Question: I recently bought a script from code canyon that seems to be working fine on live server, but not on WAMP (Apache Version :2.2.22 ), the requirement of the script is that mod-rewrite should be on and it seems to be on

In www folder of wamp my code resides inside folder called 'jobs' and this is how i am accessing it 'http://localhost/jobs' But each time it redirects me to 'http://localhost/jobs/US/' and all i see is WAMP Server Configuration Screen.
On live server this is what '.htaccess' looks like
'''
<IfModule mod_rewrite.c>
RewriteEngine On
RewriteBase /
RewriteCond %{HTTP_HOST} ^careers.clickteck.com
RewriteRule ^(.*)$ http://www.careers.clickteck.com/$1 [R=permanent,L]
RewriteRule ^index\.php$ - [L]
RewriteCond %{REQUEST_FILENAME} !-f
RewriteCond %{REQUEST_FILENAME} !-d
RewriteRule . /index.php [L]
</IfModule>
'''
I have not worked with '.htaccess' that much so i am not sure what to do to make the script work on localhost, I did try to change 'RewriteBase' from 'RewriteBase /' to 'RewriteBase /jobs' but that did not work either.
I do not see anything inside 'apache error log', however I see this code in 'apache access log'
'''
127.0.0.1 - - [25/Jul/2014:22:32:41 +0500] "GET /jobs/ HTTP/1.1" 302 -
127.0.0.1 - - [25/Jul/2014:22:32:42 +0500] "GET /jobs/US/ HTTP/1.1" <PHONE>
127.0.0.1 - - [25/Jul/2014:22:32:43 +0500] "GET /jobs/US/index.php?img=pngFolder HTTP/1.1" 200 850
127.0.0.1 - - [25/Jul/2014:22:32:43 +0500] "GET /jobs/US/index.php?img=gifLogo HTTP/1.1" <PHONE>
127.0.0.1 - - [25/Jul/2014:22:32:43 +0500] "GET /jobs/US/index.php?img=pngWrench HTTP/1.1" 200 741
127.0.0.1 - - [25/Jul/2014:22:32:43 +0500] "GET /jobs/US/index.php?img=pngPlugin HTTP/1.1" 200 548
127.0.0.1 - - [25/Jul/2014:22:32:43 +0500] "GET /jobs/US/index.php?img=pngFolderGo HTTP/1.1" 200 694
'''
I will really really appreciate if anyone can tell me what am i doing wrong or how to get it to work on localhost.
I made the following change in '.htaccess' which solved the problem
'''
<IfModule mod_rewrite.c>
RewriteEngine On
RewriteBase /
RewriteRule ^index\.php$ - [L]
RewriteCond %{REQUEST_FILENAME} !-f
RewriteCond %{REQUEST_FILENAME} !-d
---> RewriteRule . jobs/index.php [L] <----
</IfModule>
'''
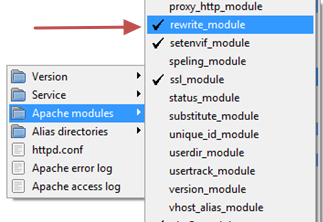
Answer: I got it to work by studying wordpress '.htaccess' file on localhost and came to a solution that since the script resides inside a folder called 'jobs' I needed to add this in '.htaccess' file also by doing this'RewriteRule . jobs/index.php [L]'.
This is the complete '.htaccess' code
'''
<IfModule mod_rewrite.c>
RewriteEngine On
RewriteBase /
RewriteRule ^index\.php$ - [L]
RewriteCond %{REQUEST_FILENAME} !-f
RewriteCond %{REQUEST_FILENAME} !-d
RewriteRule . jobs/index.php [L]
</IfModule>
'''
This solved my problem.